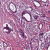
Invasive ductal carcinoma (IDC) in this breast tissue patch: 1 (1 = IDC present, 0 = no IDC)